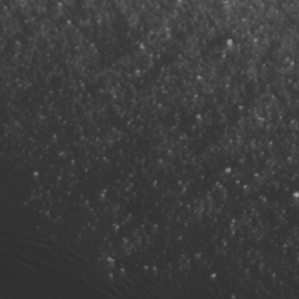
Label: non_frost